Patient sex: M
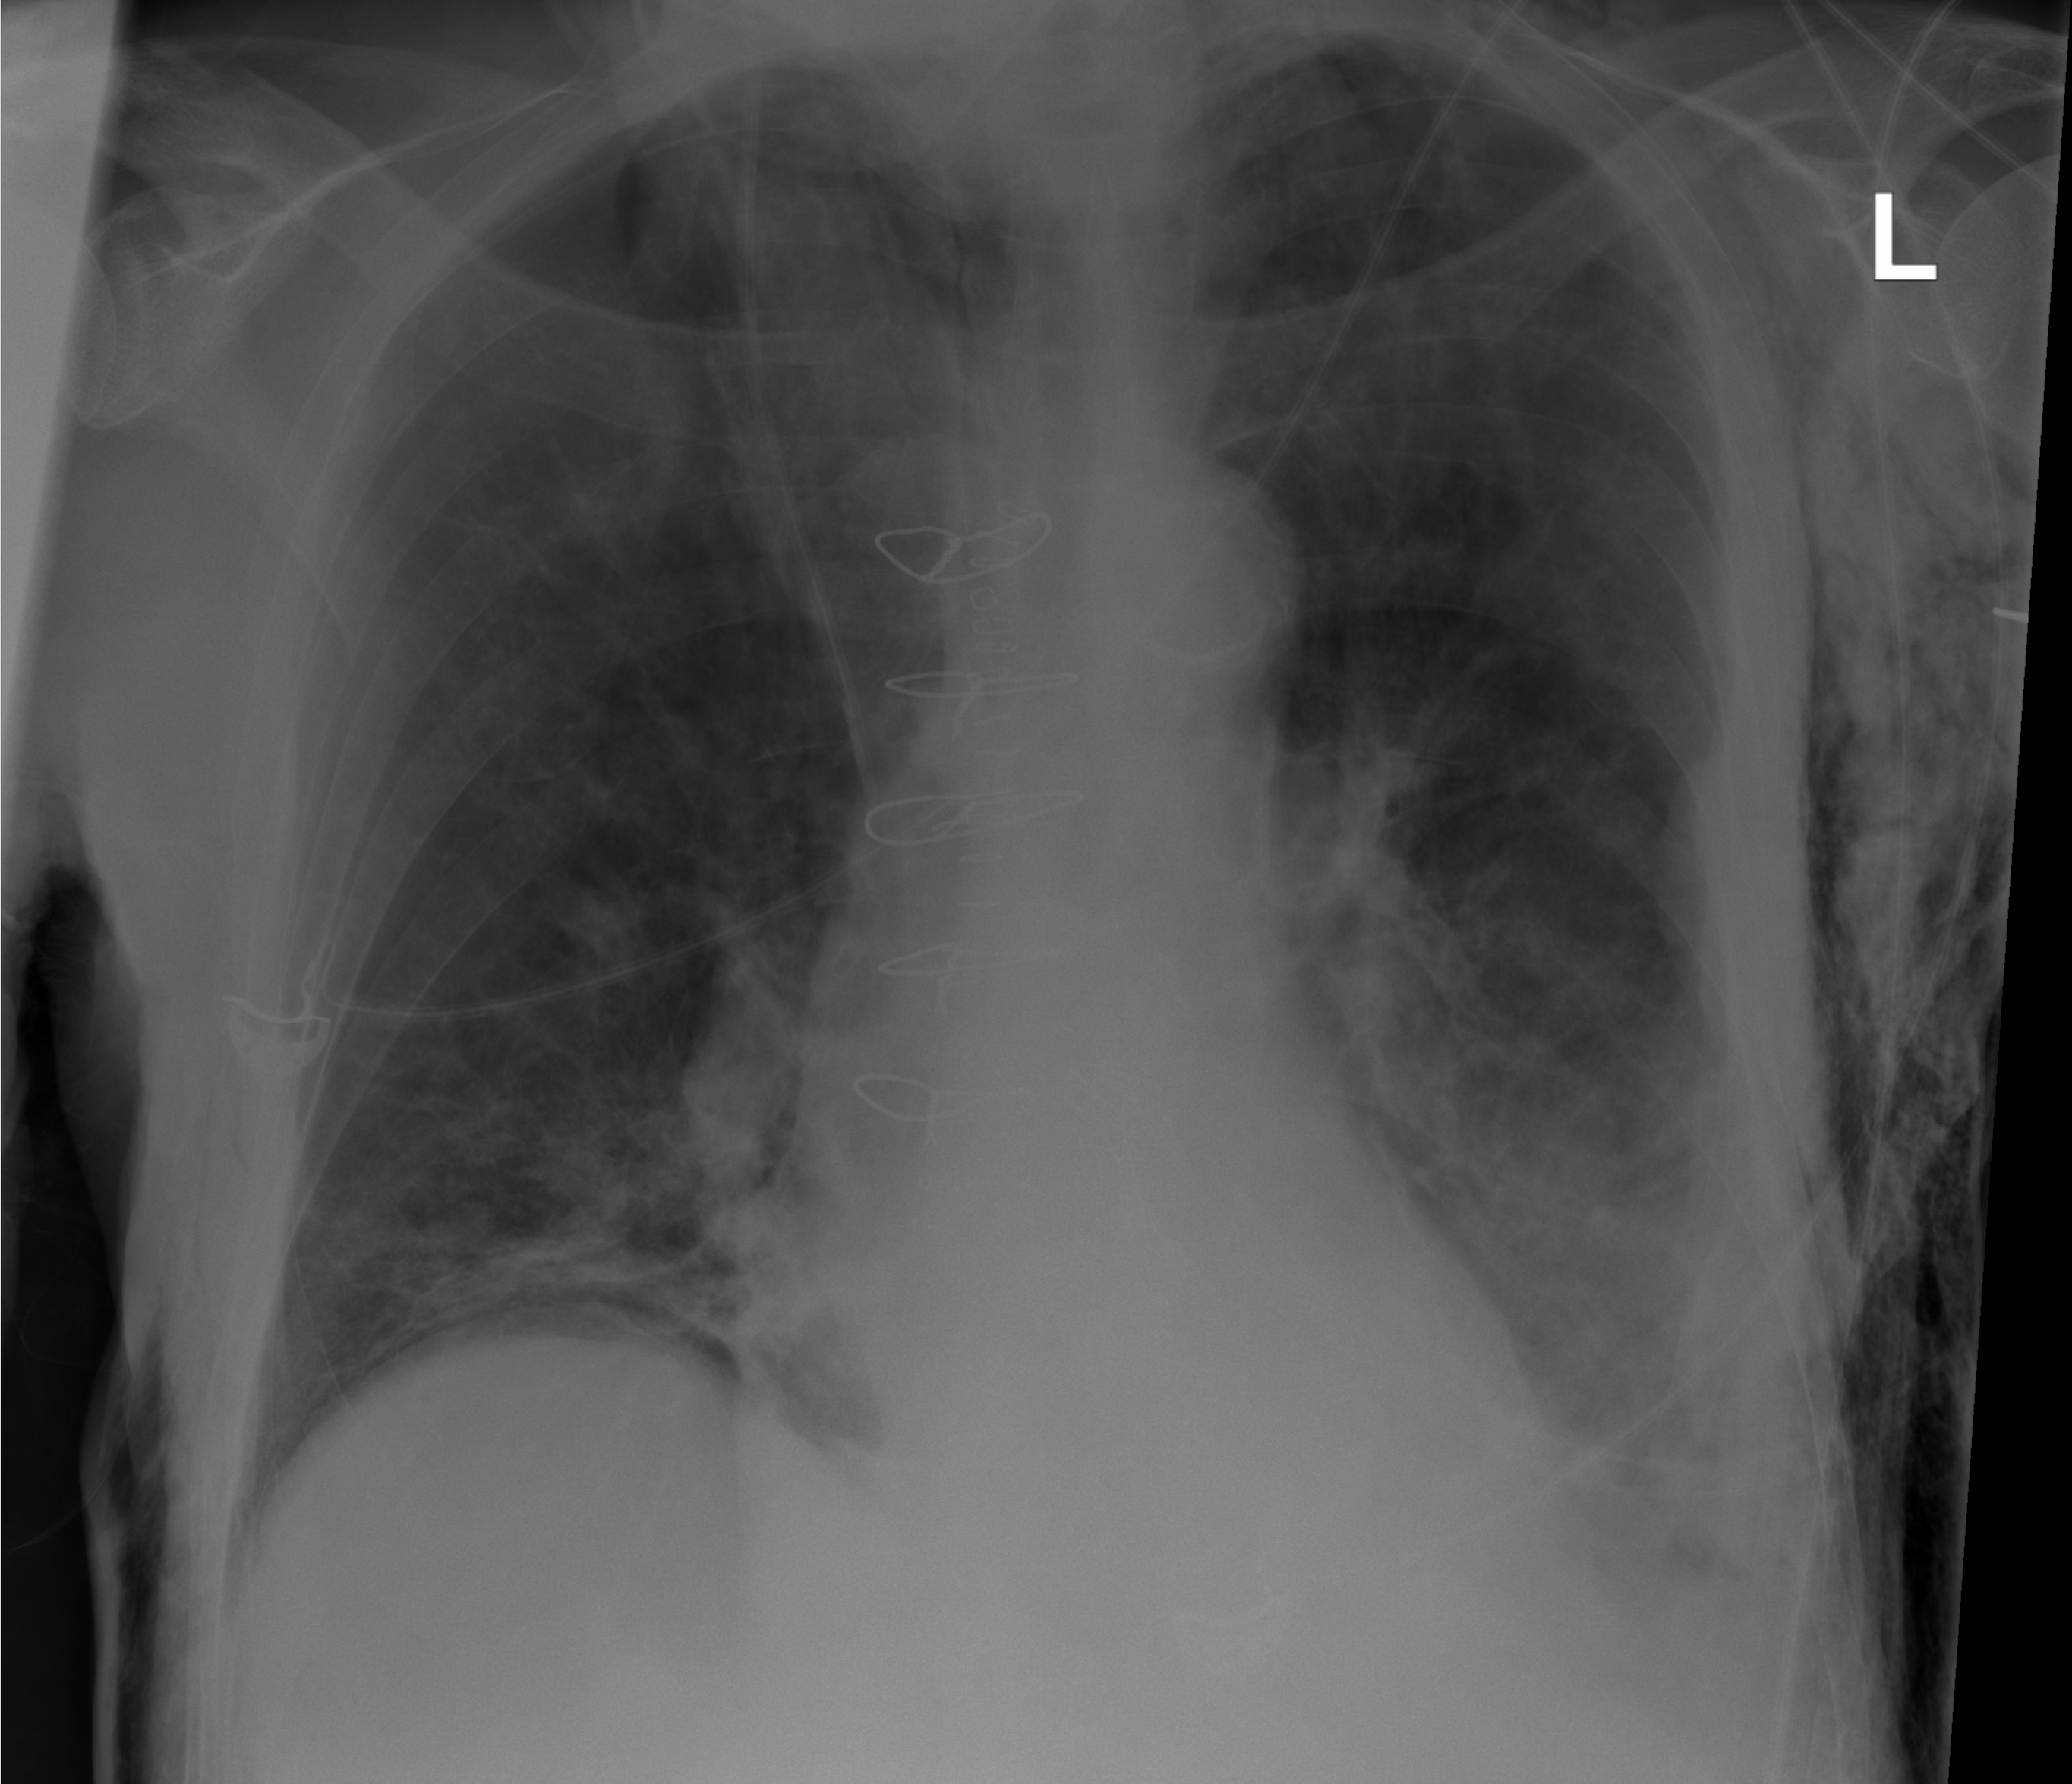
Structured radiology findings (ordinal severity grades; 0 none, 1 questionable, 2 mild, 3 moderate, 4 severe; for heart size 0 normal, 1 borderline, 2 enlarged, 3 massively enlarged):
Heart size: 0
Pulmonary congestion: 0
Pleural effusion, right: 0
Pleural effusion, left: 2
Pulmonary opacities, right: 1
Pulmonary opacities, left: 1
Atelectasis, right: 2
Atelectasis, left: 2